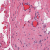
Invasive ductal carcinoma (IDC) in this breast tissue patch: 0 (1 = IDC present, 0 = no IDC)